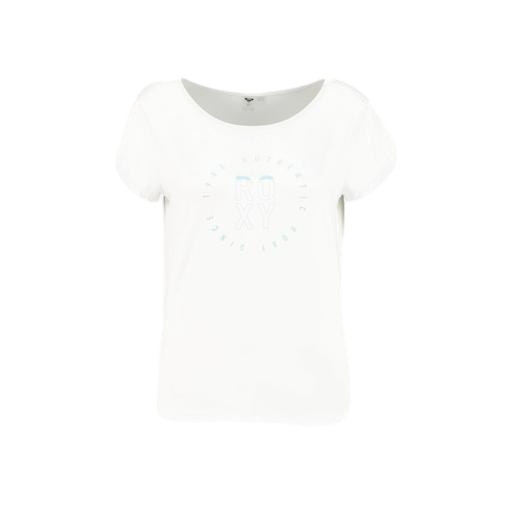
t-shirt twist graphic, white sequined logo graphic t-shirt, white foxy tee, white background